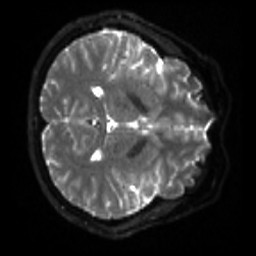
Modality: sbref
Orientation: axial
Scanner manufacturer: siemens
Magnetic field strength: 3 T
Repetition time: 4 s
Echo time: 0.0594 s